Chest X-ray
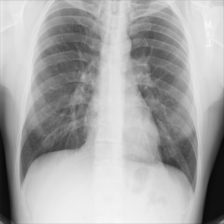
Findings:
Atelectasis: negative
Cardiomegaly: negative
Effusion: negative
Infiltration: negative
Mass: negative
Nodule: negative
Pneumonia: negative
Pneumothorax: negative
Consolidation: negative
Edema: negative
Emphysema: negative
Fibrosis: negative
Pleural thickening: negative
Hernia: negative